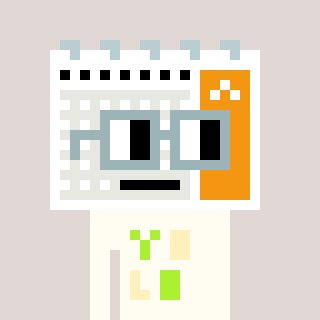
a pixel art character with square dark gray glasses, a calendar-shaped head and a grayscale-colored body on a warm background